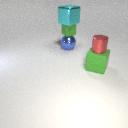
small green rubber cube above large blue metal sphere